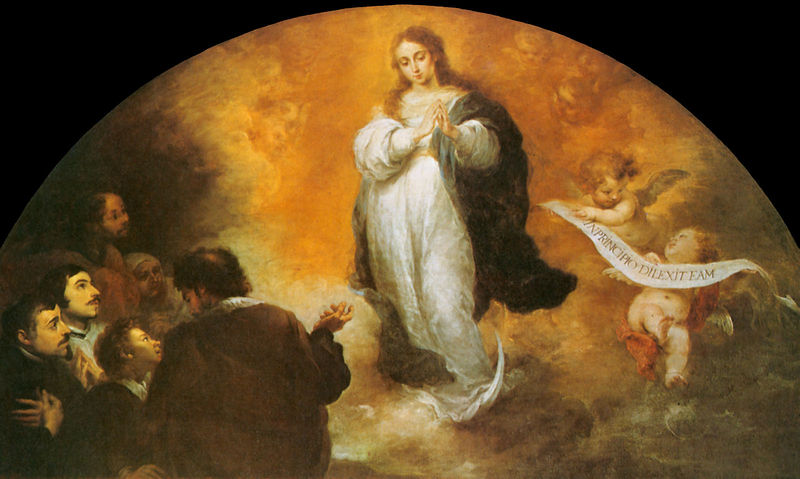
Titel: Die unbefleckte Empfängnis
Künstler: Bartolomé Esteban Murillo
Institution: Paris, Musée du Louvre
Schlagwörter: gemälde, gruppe, himmel, mann, weiß, wolken, gelb, menschen, braun, finger, frau, kleid, licht, männer, rücken, schwarz, rot, wolke, malerei, bart, band, barock, gesicht, ärmel, hände, sonne, gewand, haare, mantel, engel, putte, putto, schrift, bogen, mond, offenbarung, beten, gebet, altar, halbkreis, halbrund, religiös, ehrfurcht, erscheinung, heilige, fresko, putten, maria, madonna, mutter gottes, putti, banderole, latein, schriftband, katholisch, sphäre, ergriffenheit, händefalten